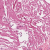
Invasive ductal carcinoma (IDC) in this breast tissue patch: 0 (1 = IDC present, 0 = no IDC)